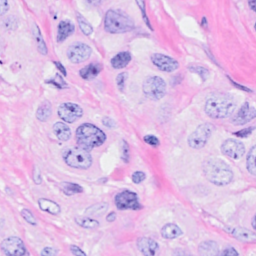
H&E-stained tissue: Breast